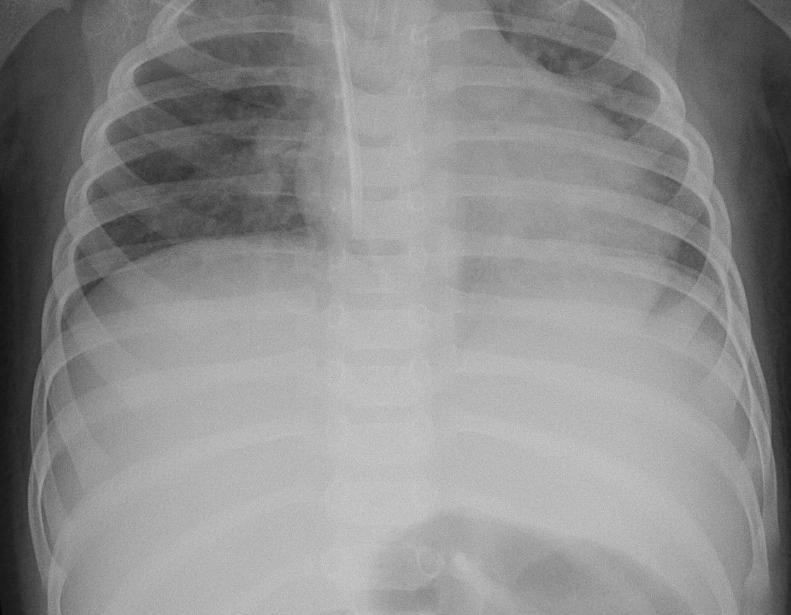
Diagnosis: PNEUMONIA